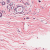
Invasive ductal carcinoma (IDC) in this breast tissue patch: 0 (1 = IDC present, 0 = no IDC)